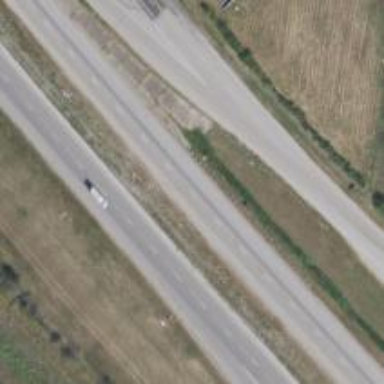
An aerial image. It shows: Motorway.